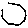
Label: hexagon